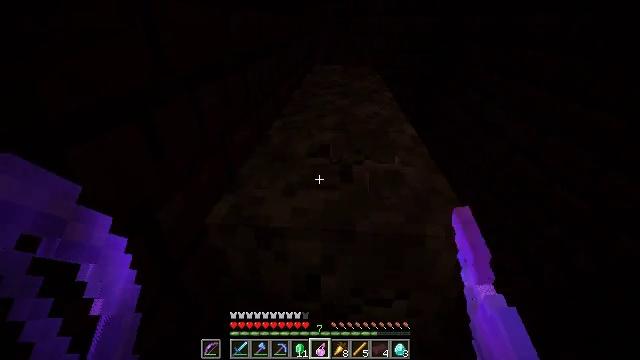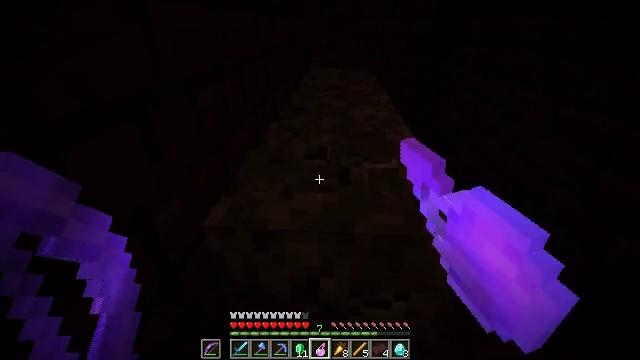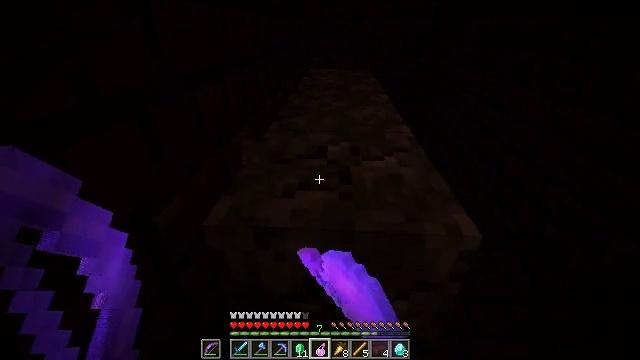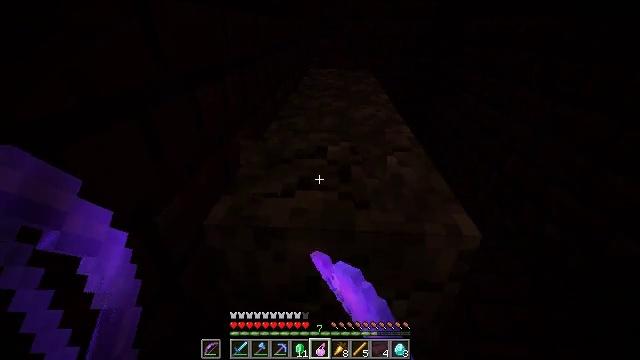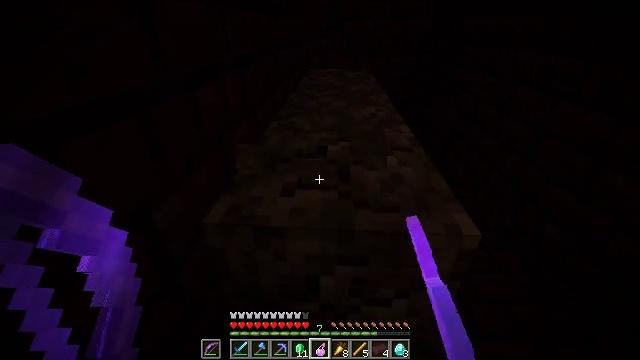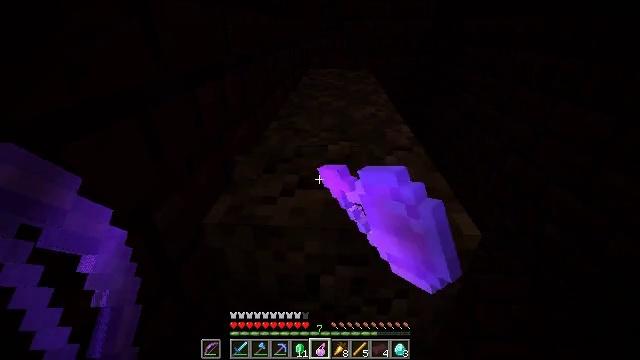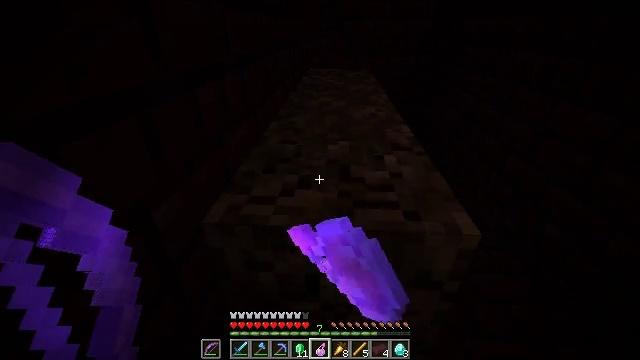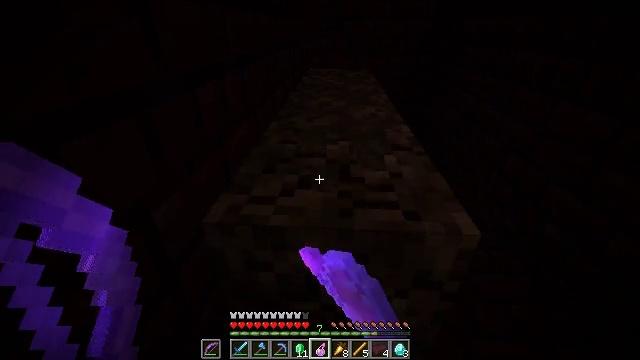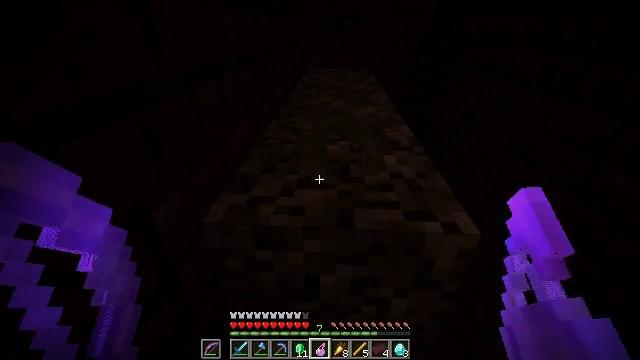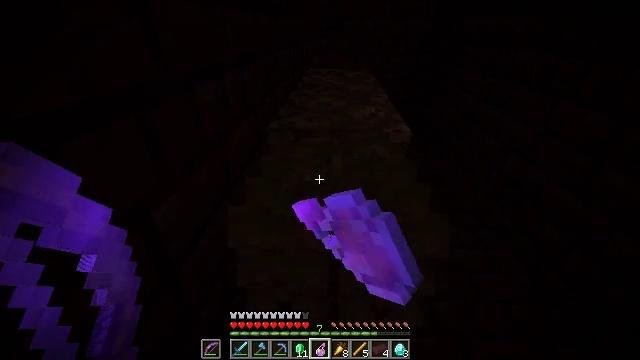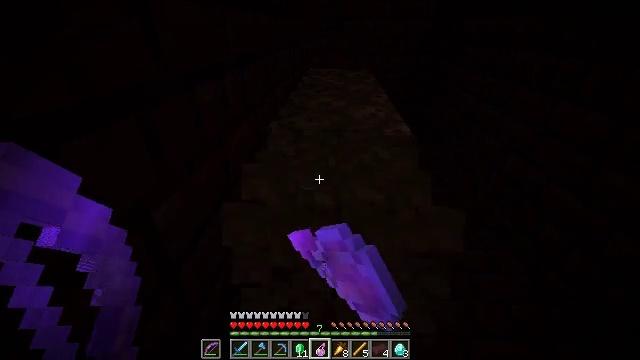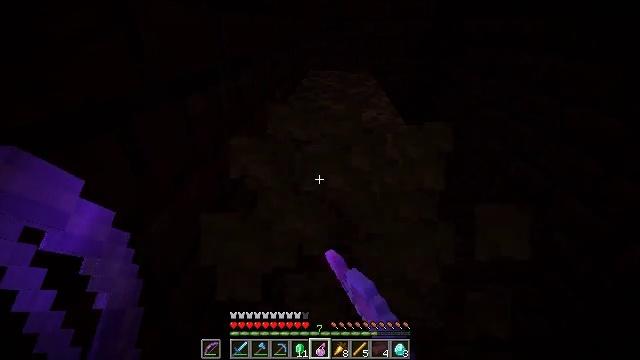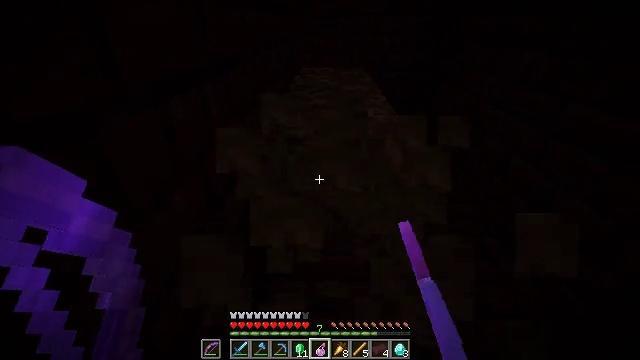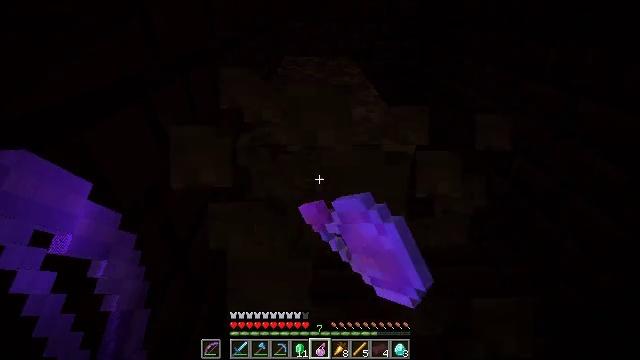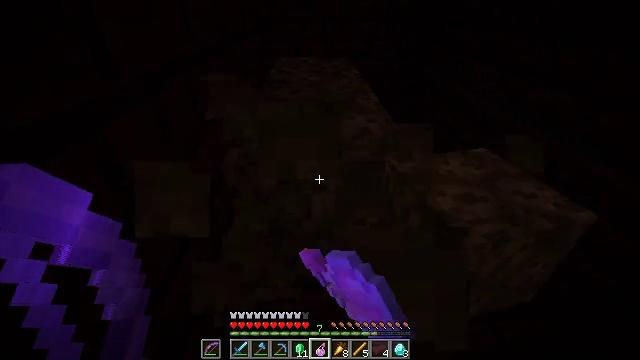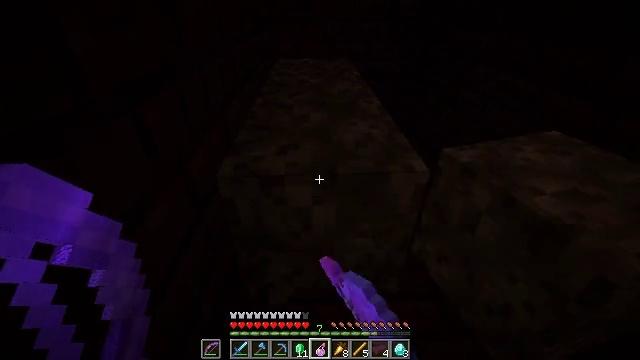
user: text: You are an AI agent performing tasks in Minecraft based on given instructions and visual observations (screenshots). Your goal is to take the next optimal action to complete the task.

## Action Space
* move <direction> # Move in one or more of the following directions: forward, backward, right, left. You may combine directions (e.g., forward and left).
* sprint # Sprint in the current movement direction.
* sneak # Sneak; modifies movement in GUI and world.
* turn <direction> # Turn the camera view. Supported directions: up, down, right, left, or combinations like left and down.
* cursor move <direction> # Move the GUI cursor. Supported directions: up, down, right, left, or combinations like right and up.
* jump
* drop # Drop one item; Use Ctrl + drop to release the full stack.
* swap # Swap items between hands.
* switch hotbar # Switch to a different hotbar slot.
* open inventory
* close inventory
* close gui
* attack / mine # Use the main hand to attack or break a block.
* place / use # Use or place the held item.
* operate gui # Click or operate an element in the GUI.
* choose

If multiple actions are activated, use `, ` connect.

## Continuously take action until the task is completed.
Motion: motion action
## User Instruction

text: Mine the soul sand in the Nether.
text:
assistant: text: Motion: attack / mine
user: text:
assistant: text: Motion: attack / mine
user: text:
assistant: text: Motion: attack / mine
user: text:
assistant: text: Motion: attack / mine
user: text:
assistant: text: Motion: attack / mine
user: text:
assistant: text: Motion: attack / mine
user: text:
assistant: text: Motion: attack / mine
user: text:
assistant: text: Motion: attack / mine
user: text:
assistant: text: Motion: attack / mine
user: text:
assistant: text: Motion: attack / mine
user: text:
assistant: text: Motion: move forward, attack / mine
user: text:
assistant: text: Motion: move forward, turn right, attack / mine
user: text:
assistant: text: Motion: move forward, turn right and down, attack / mine
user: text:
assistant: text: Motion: move forward, attack / mine
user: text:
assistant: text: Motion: attack / mine
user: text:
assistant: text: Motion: attack / mine
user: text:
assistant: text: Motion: attack / mine
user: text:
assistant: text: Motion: attack / mine
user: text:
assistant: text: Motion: attack / mine
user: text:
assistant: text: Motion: attack / mine
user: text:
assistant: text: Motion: attack / mine
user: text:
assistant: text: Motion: attack / mine
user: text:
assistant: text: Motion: attack / mine
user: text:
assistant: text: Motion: attack / mine
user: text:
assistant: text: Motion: attack / mine
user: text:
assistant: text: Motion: attack / mine
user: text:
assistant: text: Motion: attack / mine
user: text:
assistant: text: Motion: attack / mine
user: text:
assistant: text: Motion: attack / mine
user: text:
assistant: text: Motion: attack / mine